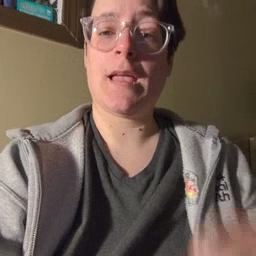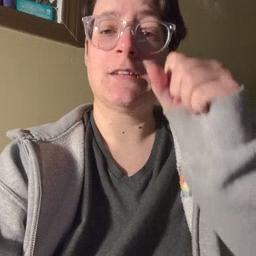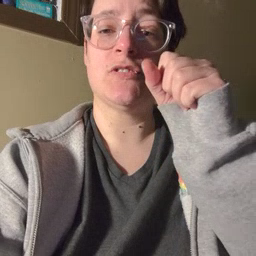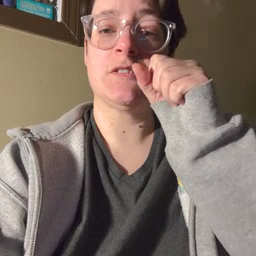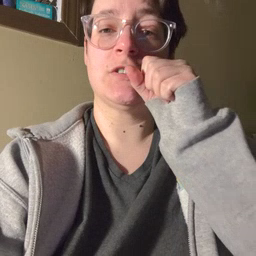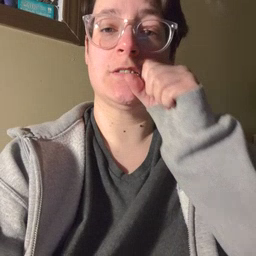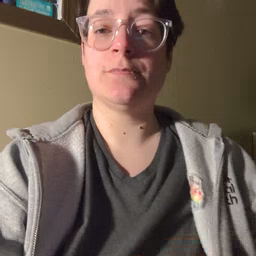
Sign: carrot